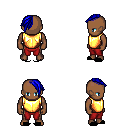
a pixel art fantasy rpg character, male body template, human, dark skin, gold chest armor, red pants, blue long mohawk hairstyle, black slippers, four views (front, back, left, right), 2x2 character sprite sheet, small pixel art, hard edges, no anti-aliasing